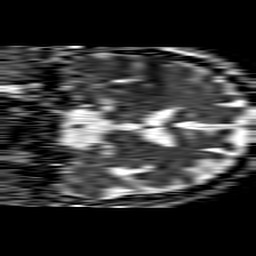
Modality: ADC
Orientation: coronal
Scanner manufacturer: philips
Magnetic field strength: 1.5 T
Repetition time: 4.6 s
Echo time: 0.08631 s